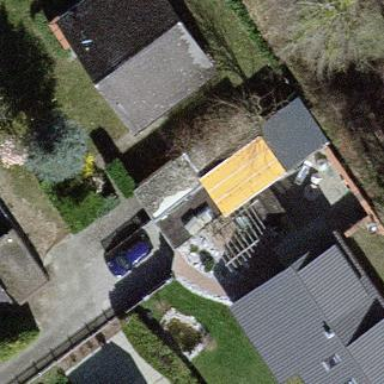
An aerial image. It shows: Group of garages.